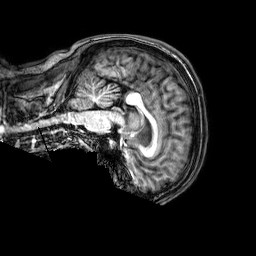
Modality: T1w
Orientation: sagittal
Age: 19
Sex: male
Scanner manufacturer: philips
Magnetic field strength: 3 T
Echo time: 0.0038 s